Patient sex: M
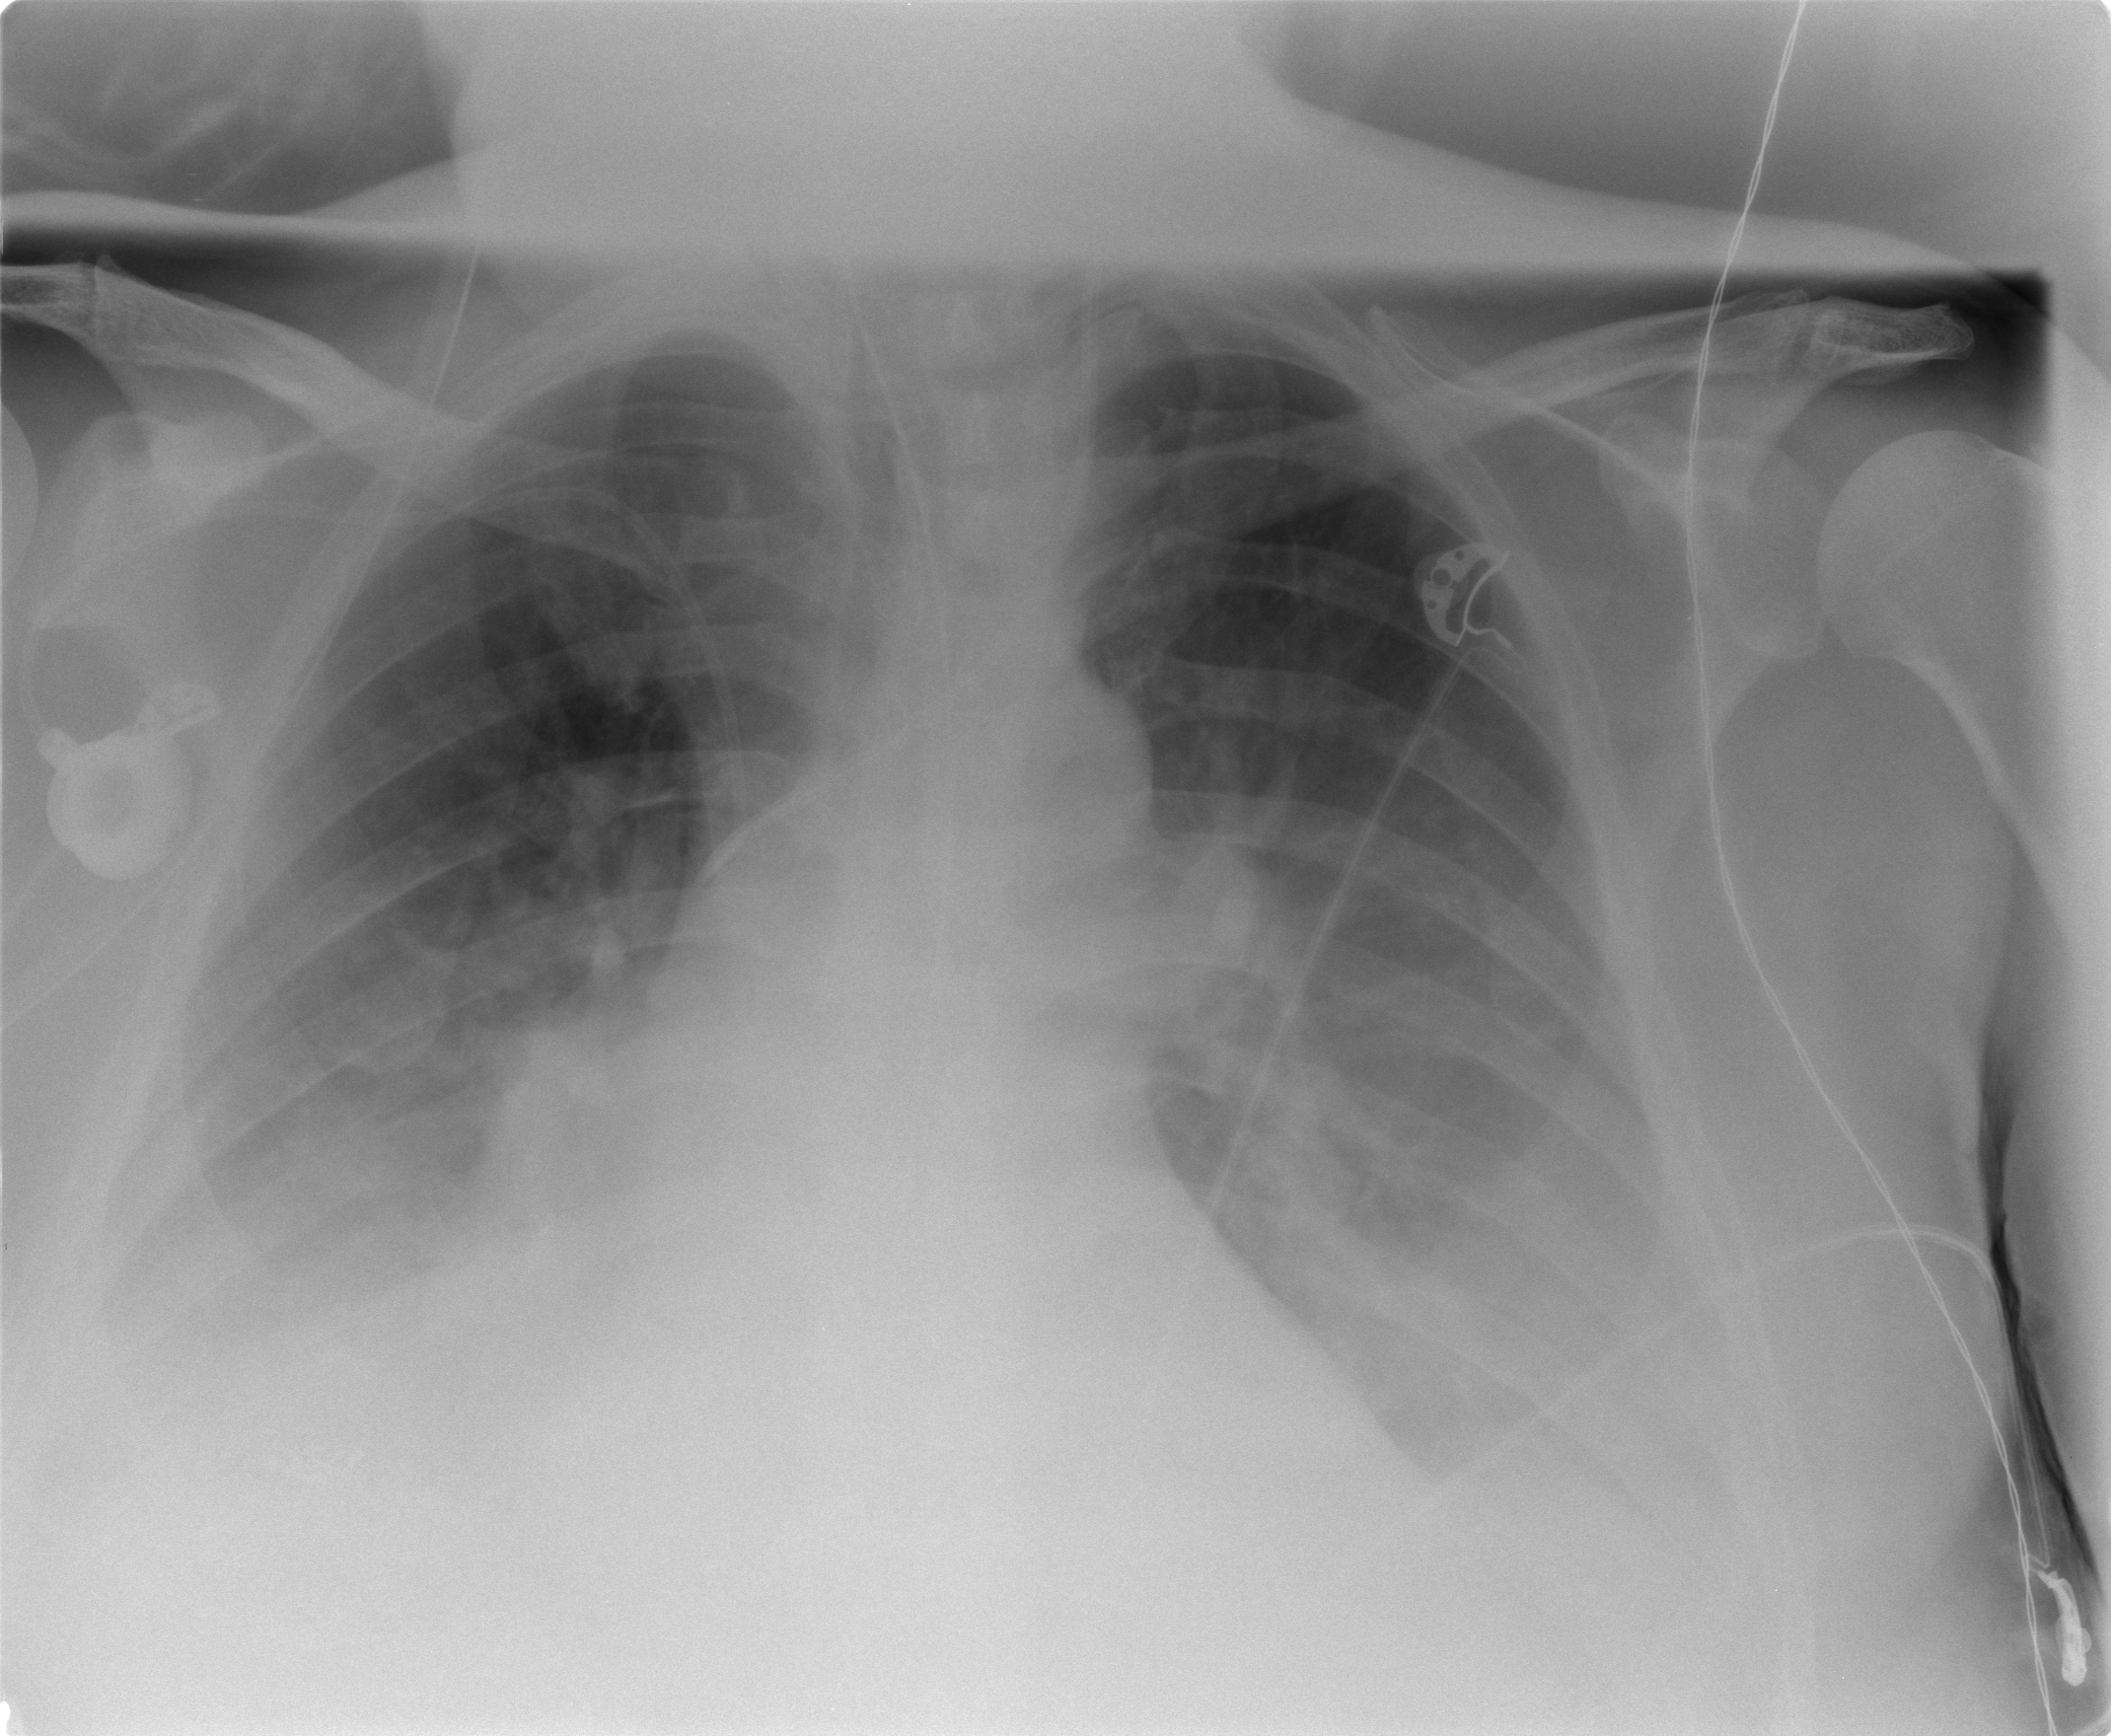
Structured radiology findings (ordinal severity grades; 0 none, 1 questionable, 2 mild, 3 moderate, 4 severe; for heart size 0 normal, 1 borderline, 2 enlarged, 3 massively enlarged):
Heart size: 0
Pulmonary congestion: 0
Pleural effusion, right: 2
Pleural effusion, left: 2
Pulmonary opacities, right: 0
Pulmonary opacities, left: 0
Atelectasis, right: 1
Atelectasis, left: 1